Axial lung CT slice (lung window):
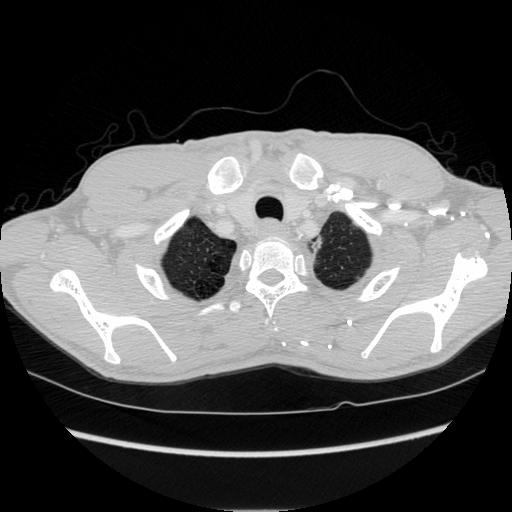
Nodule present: no